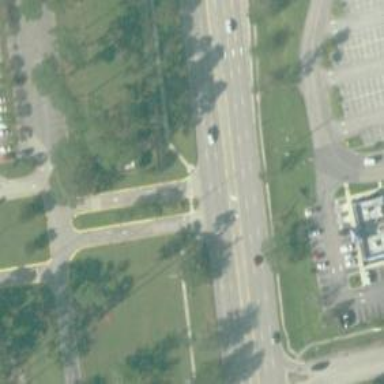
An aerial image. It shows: Service road.